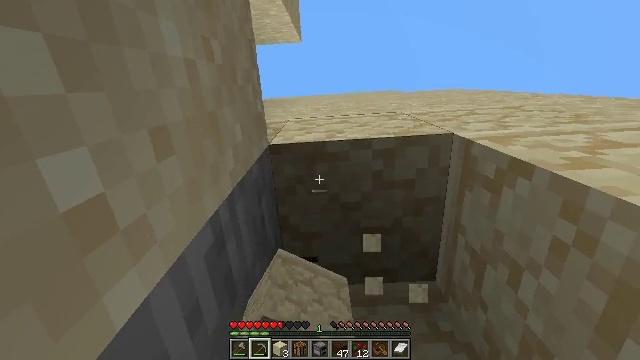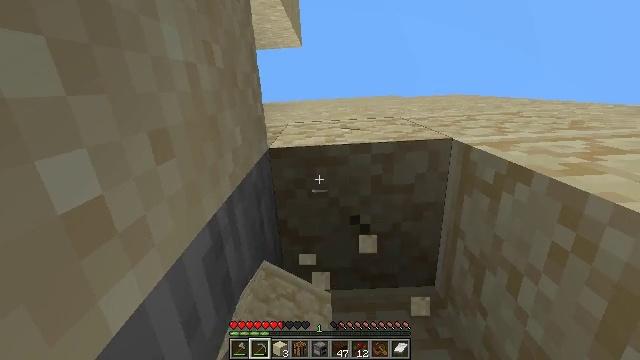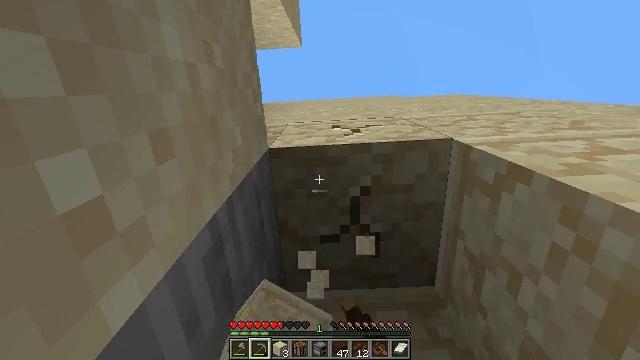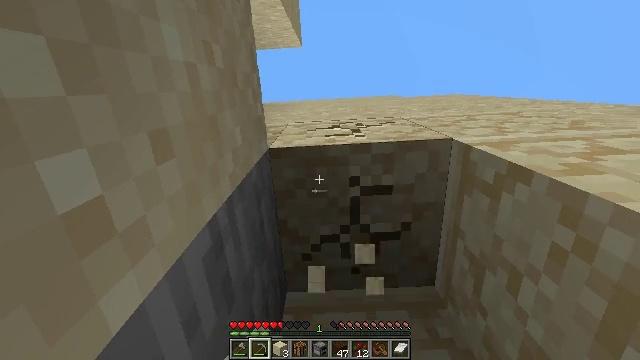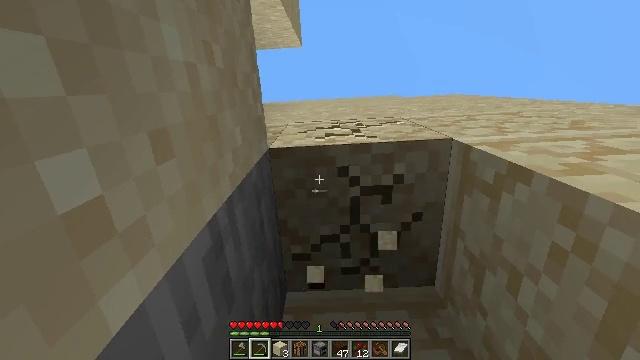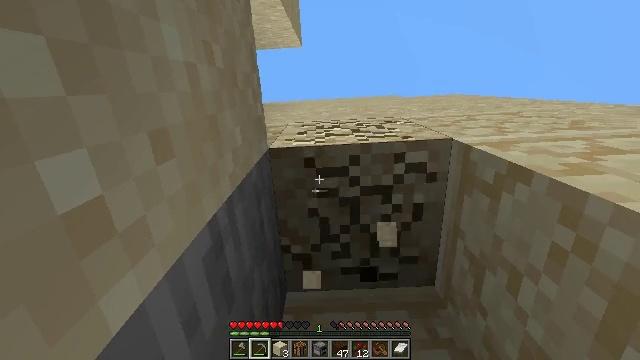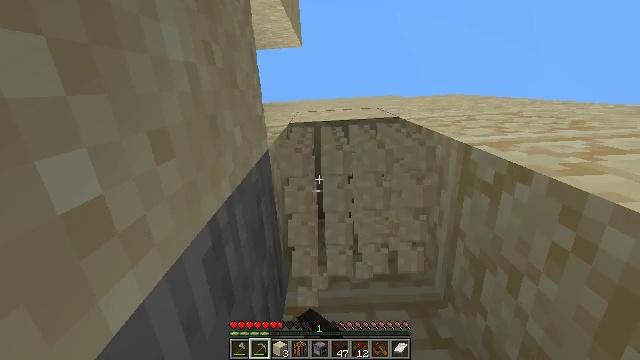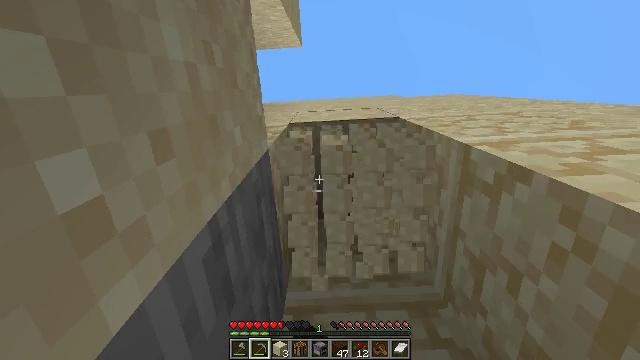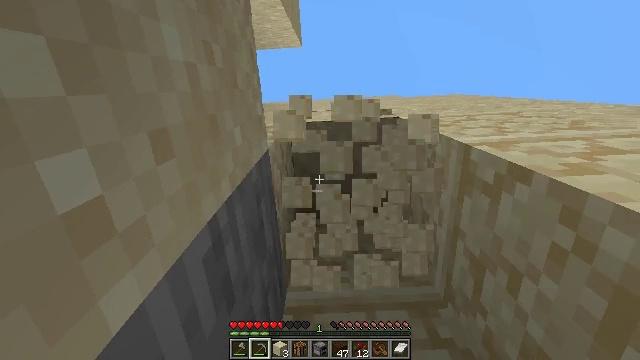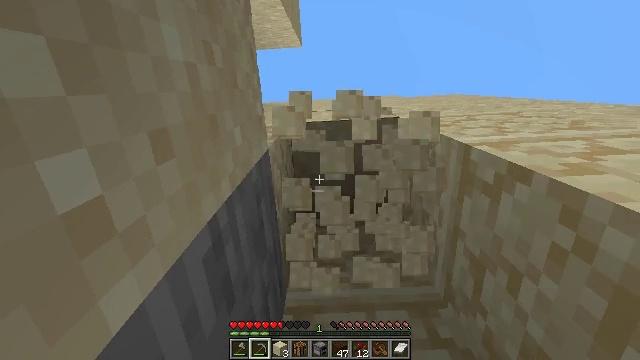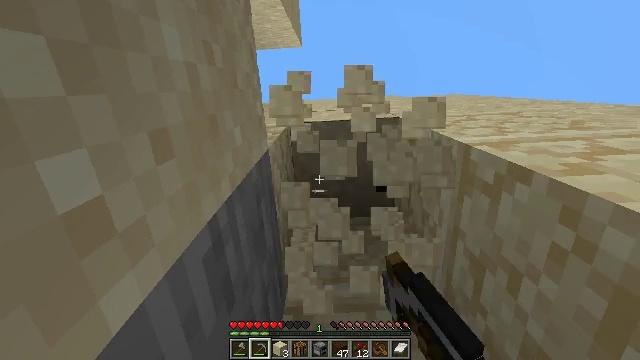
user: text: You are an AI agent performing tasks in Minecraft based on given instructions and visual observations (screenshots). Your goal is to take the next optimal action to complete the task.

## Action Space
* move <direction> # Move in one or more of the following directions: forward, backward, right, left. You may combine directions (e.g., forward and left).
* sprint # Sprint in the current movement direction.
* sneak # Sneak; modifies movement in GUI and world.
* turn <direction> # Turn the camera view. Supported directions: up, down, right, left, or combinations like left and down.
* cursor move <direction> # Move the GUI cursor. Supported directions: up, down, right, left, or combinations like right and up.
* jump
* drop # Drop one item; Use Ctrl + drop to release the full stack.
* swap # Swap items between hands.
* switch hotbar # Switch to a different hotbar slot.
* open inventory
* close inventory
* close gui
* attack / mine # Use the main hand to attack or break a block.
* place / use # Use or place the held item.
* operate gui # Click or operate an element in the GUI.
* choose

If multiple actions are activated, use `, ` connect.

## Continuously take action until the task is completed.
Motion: motion action
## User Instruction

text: Collect sandstone by mining.
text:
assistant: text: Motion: attack / mine
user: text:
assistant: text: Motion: attack / mine
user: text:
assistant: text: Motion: attack / mine
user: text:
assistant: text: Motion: attack / mine
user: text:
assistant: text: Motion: attack / mine
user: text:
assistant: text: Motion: attack / mine
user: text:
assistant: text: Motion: attack / mine
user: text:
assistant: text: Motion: attack / mine
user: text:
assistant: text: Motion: attack / mine
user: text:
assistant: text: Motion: attack / mine
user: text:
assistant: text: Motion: attack / mine